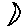
Label: moon